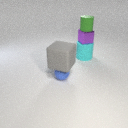
small purple metal cube below small green rubber cylinder